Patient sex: M
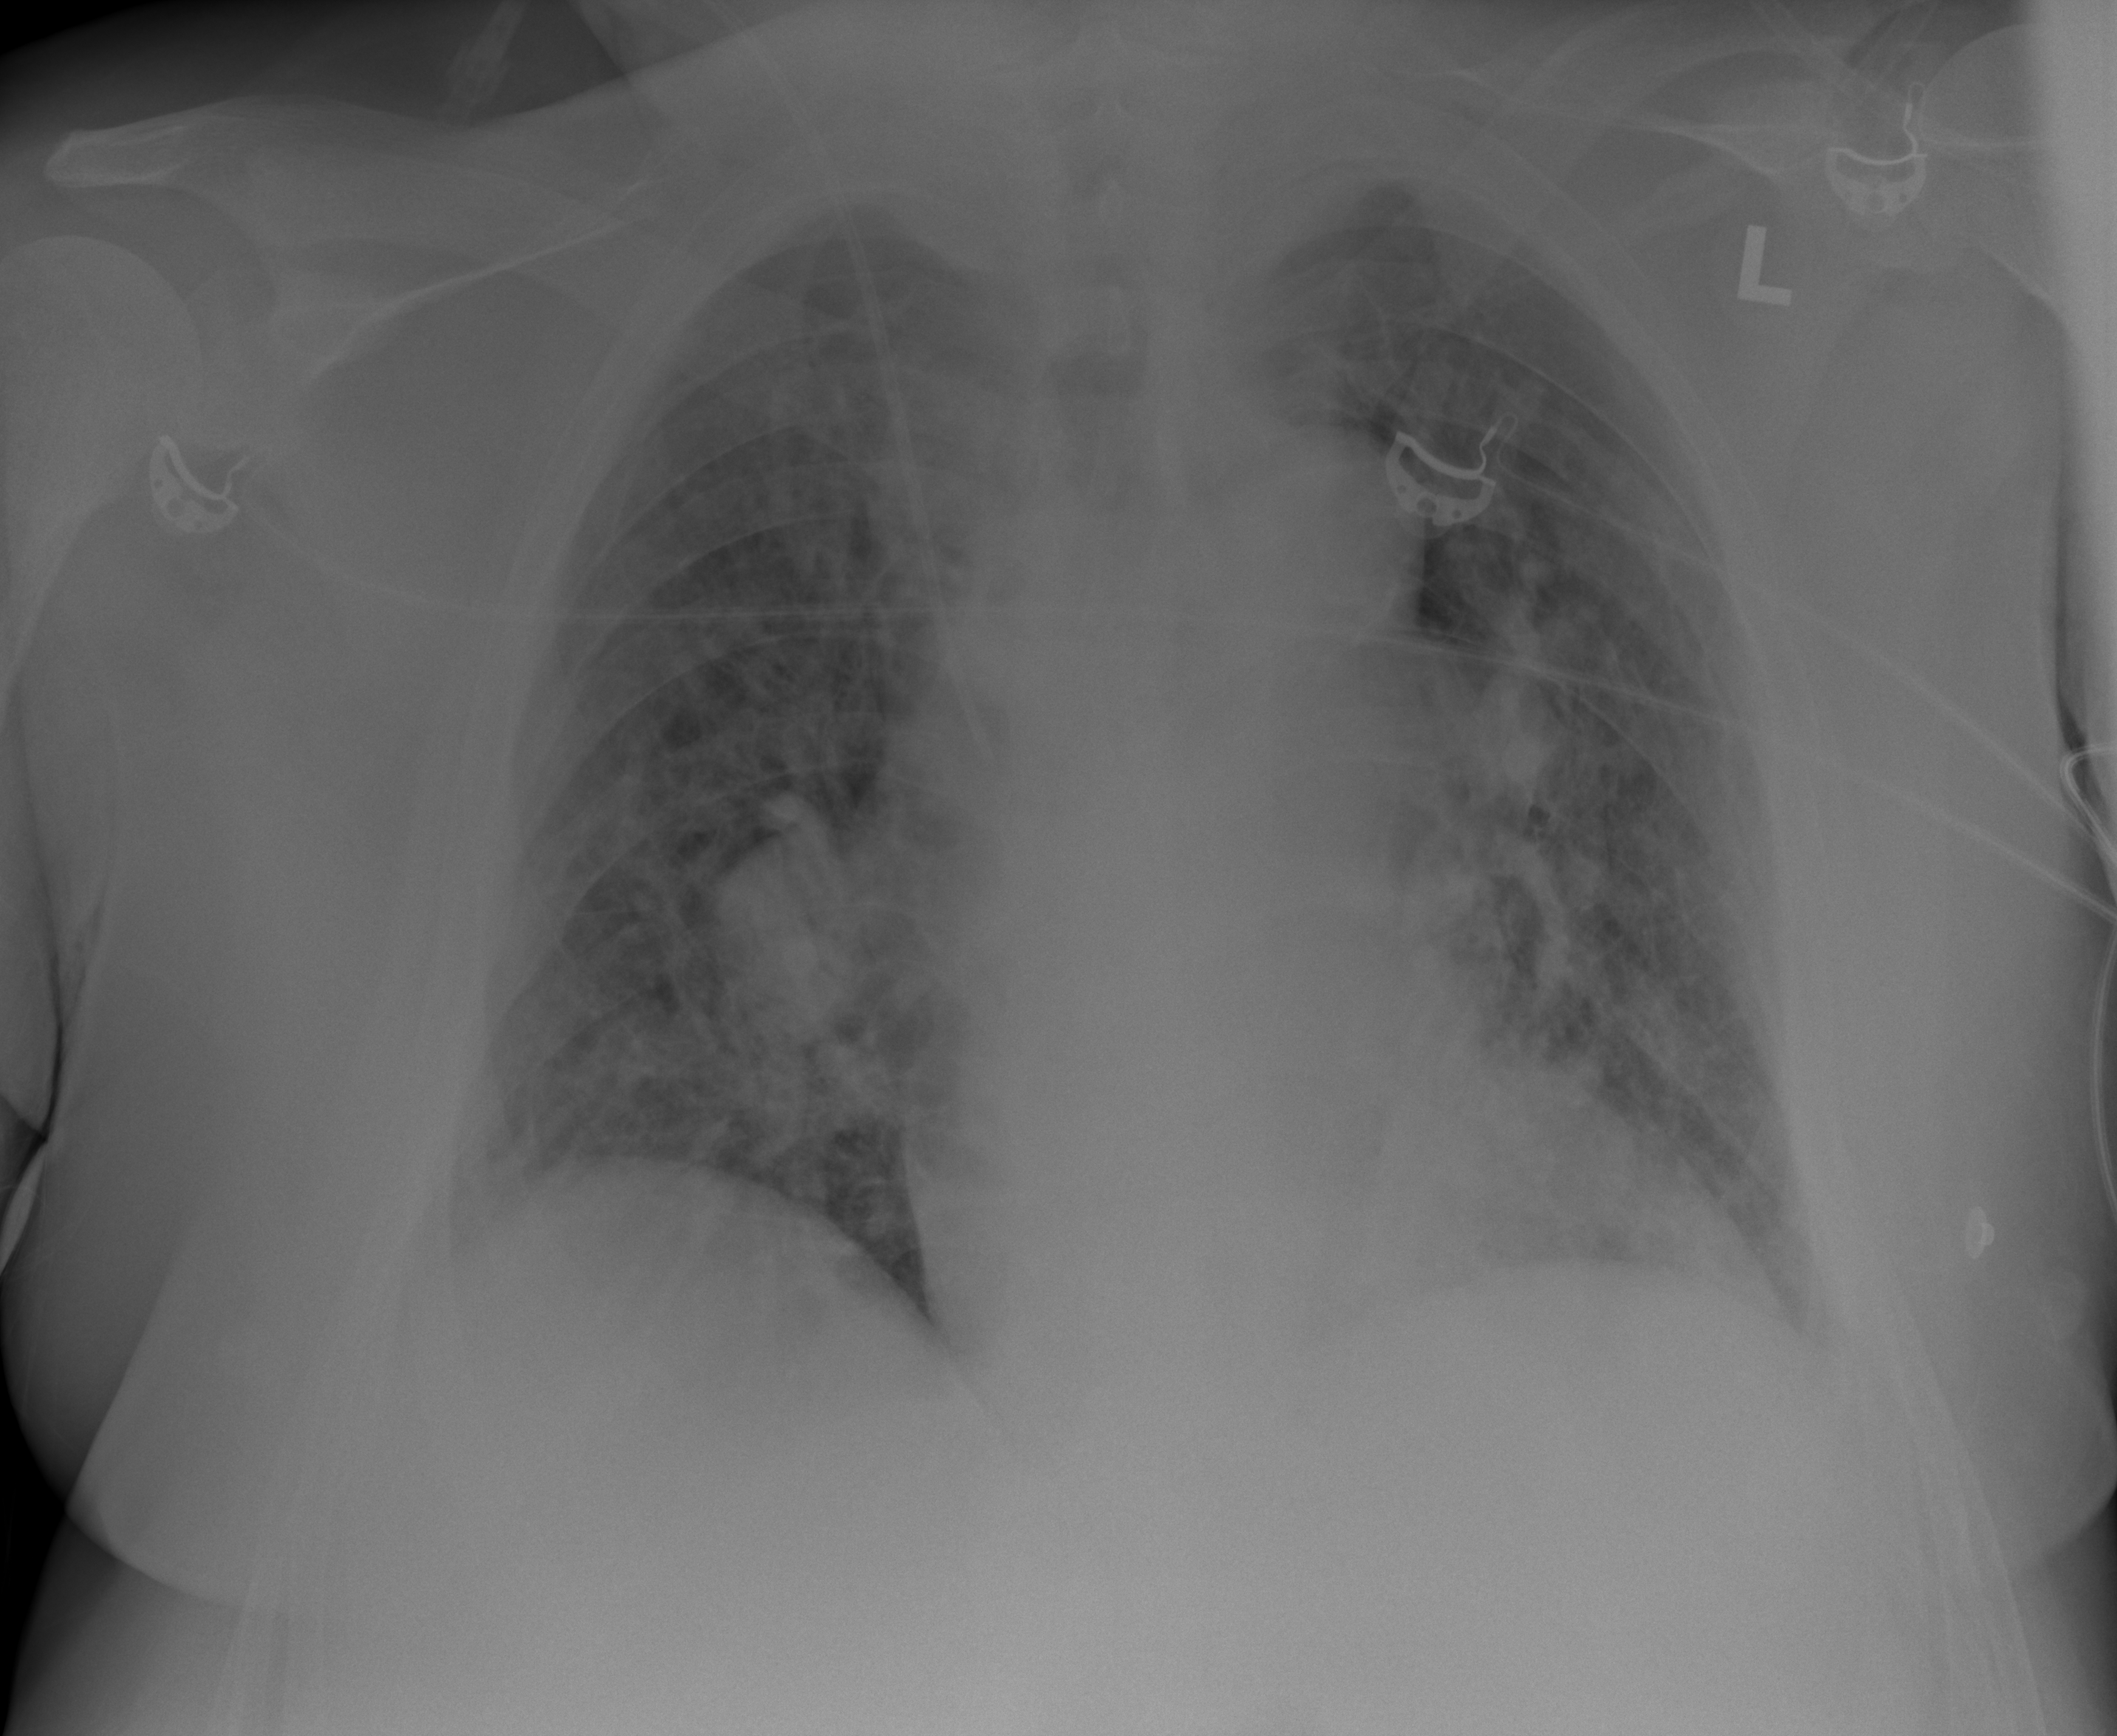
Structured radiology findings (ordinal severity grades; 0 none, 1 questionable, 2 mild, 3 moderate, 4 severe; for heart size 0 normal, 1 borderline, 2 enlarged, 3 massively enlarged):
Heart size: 2
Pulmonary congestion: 3
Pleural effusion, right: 2
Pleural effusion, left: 0
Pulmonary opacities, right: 2
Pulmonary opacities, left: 2
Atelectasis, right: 2
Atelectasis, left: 2